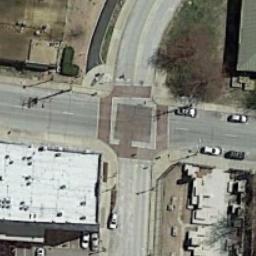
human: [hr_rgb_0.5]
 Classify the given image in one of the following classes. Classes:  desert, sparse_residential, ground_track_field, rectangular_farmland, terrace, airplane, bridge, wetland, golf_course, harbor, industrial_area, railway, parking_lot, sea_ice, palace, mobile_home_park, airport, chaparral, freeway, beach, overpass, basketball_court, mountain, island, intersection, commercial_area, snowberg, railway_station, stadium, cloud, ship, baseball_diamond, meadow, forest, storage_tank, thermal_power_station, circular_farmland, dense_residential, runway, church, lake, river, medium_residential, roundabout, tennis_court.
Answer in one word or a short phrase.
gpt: intersection